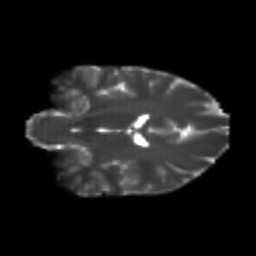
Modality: T2w
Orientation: coronal
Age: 21
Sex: female
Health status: healthy
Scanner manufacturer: philips
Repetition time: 7.387 s
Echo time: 0.08599 s